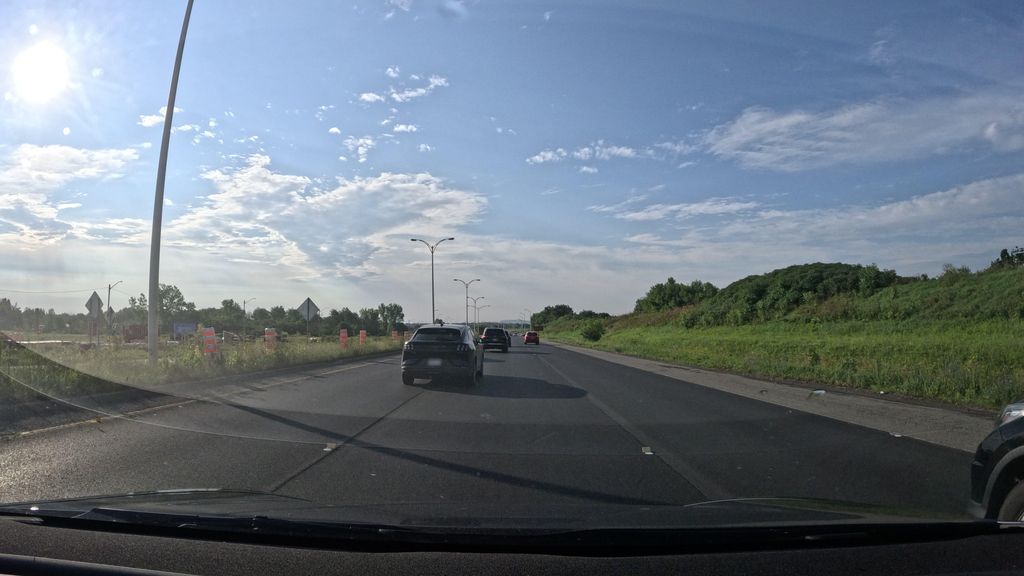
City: montreal